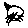
Label: cat